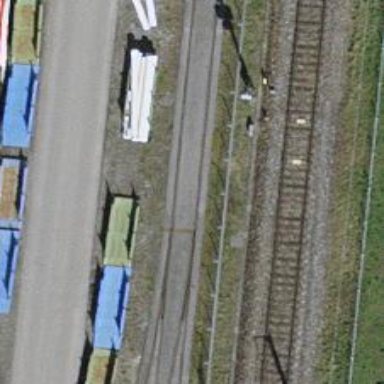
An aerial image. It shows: Railway switch.